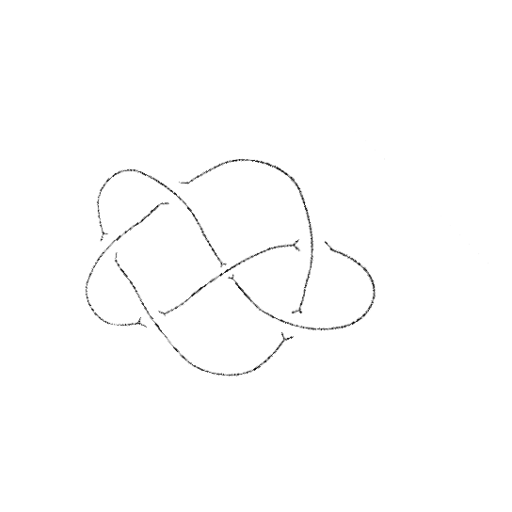
Crossing number: 6